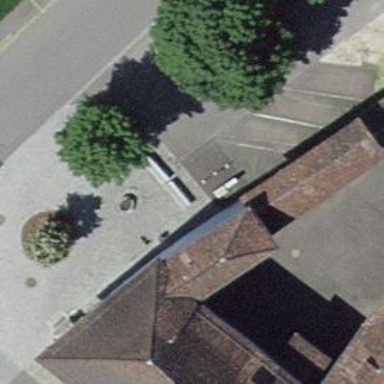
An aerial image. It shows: Bench.